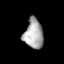
Tissue: lung
Cell type: Myeloid cells
Senescence score: 0.2367
Nuclear area (px): 554
Mean DAPI intensity: 168.294